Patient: sex M, age 54
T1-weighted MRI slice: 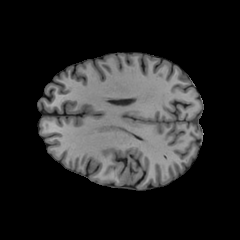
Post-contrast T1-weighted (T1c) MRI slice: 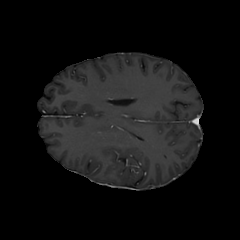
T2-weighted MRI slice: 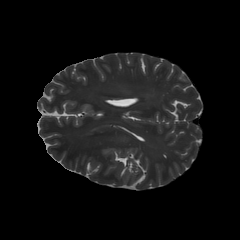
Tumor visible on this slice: no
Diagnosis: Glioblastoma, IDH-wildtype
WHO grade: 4